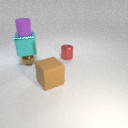
large brown rubber cube in front of small red metal cylinder